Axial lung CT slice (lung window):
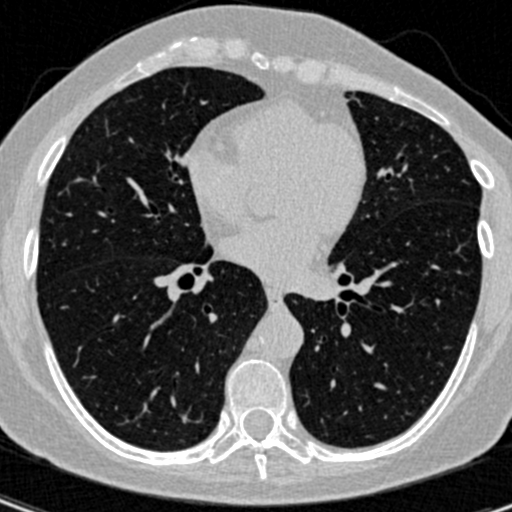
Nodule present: no